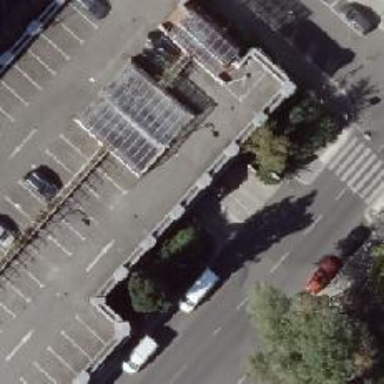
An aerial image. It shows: Entrance to multi-storey parking facility.